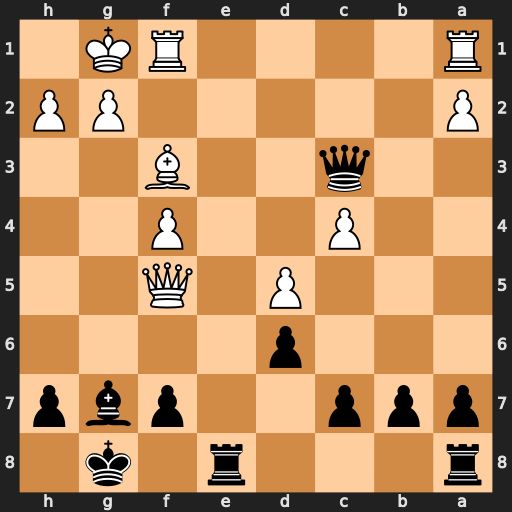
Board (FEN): r3r1k1/ppp2pbp/3p4/3P1Q2/2P2P2/2q2B2/P5PP/R4RK1
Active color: b
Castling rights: -
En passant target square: -
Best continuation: Qe3+ Kh1 Bxa1